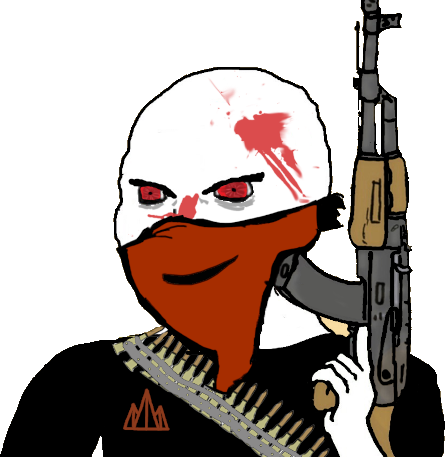
Label: 5_Oomer